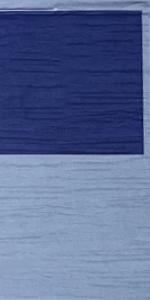
Label: Empty